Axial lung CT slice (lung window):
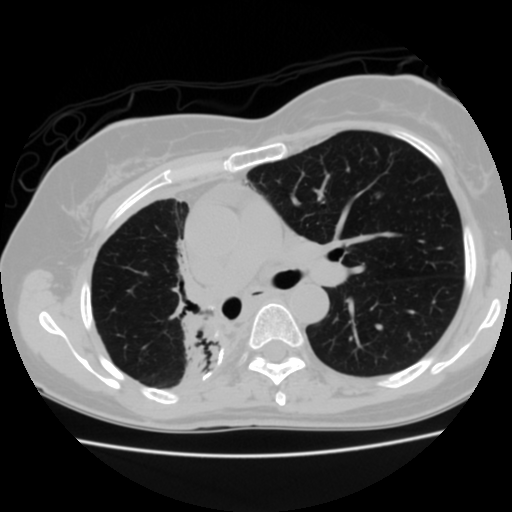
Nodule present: yes
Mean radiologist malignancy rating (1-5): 2.75